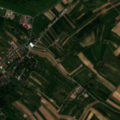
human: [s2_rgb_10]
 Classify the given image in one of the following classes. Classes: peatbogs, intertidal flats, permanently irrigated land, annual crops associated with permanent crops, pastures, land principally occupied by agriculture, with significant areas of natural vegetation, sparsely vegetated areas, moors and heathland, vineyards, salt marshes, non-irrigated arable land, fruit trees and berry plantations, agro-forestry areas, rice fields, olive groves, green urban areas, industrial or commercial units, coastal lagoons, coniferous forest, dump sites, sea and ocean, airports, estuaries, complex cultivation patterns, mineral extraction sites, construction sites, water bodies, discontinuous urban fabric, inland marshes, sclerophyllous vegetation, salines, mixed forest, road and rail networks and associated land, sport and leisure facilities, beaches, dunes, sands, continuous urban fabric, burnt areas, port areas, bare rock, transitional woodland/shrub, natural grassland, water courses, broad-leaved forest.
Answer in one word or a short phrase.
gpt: discontinuous urban fabric, non-irrigated arable land, complex cultivation patterns, land principally occupied by agriculture, with significant areas of natural vegetation, broad-leaved forest